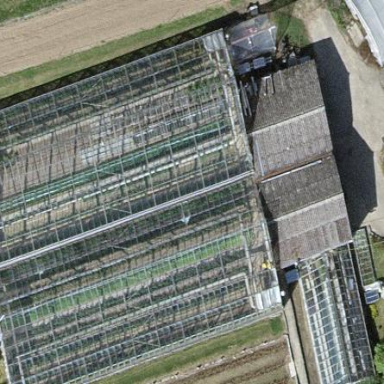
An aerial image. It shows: Greenhouse.